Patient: sex M, age 57
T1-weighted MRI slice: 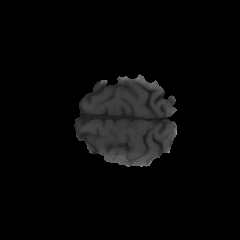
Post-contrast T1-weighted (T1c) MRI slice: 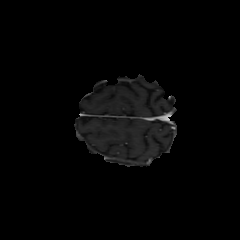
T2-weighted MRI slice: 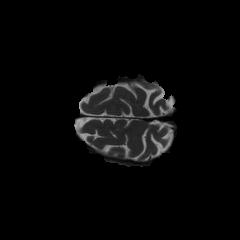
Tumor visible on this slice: no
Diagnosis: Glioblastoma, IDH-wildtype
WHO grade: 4